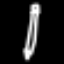
Label: pencil